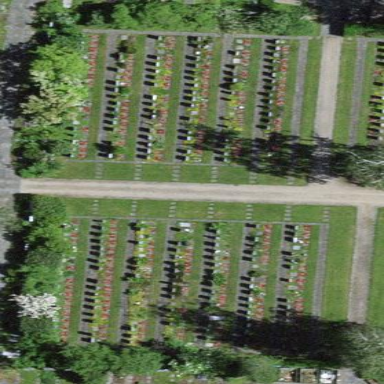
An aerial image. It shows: Grave yard.